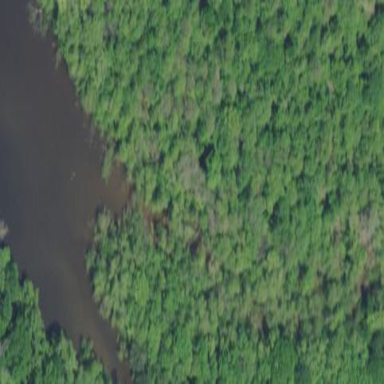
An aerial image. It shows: Swampy wetland area known as Forested Wetland.